Question: I have a class ('A_Main.java') extending 'ArrayAdapter'. I set my 'ListView' to use 'A_Main' as it's 'ListAdapter'. Inside 'A_Main.getView()' I inflate the view to get at the 'ListView' widgets for each row. Each row contains a 'TextView', 'CheckBox' and an 'ImageButton'. When the 'ImageButton' is clicked, I play the song associated with the 'TextView'. I don't want to use 'onItemClickListener()' on the 'ListView' as it's too easy to fumble up a scroll and start playing a new song.
When I click an 'ImageButton' in a new row, I need to un-hilite the 'ImageButton' of the currently playing song, and hilite the new one. I'm thinking the way to do that would be to inflate the view in the ImageButton's 'onClickListener()' and un-hilite every button in the List, then, hi-lite the one which is playing. I'm not sure the best way to go about this. Can I keep a member list in 'A_Main' of each 'ImageButton' ID as getView() iterates over them and reference the ID directly from 'onClickListener()' without causing memory leaks? Do those IDs disappear as soon as 'getView()' is done with them? Any thoughts on alternative approaches?

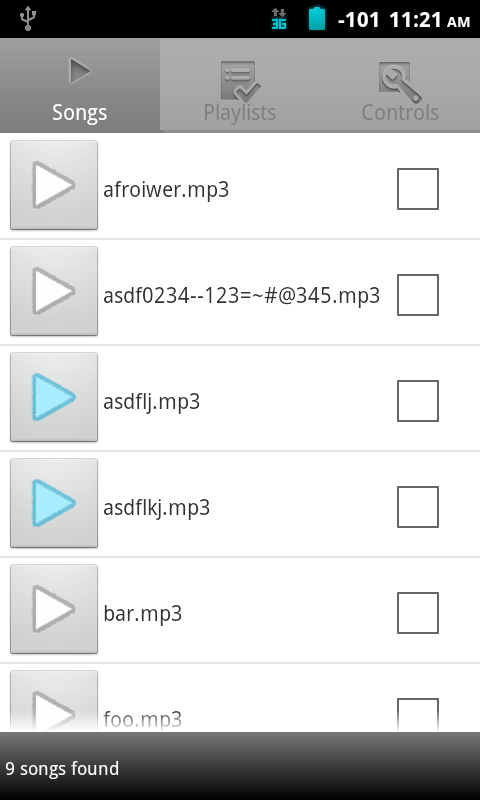
Answer: Edit:
Solution is probably simple Take boolean array globally like this
'''
private final boolean[] selectedstates;
'''
And initialize it with the size of your list in your constructor
'''
selectedstates= new boolean[yourlist.size()];
'''
And in out side of onclick listener set like this
'''
yourbutton.setSelected(selectedstates[position]);
'''
I hope this will help you
---
Try this
Take a custom selector with two different state images for selection and non selection
'''
<?xml version="1.0" encoding="utf-8"?>
<selector xmlns:android="http://schemas.android.com/apk/res/android">
<item android:drawable="@drawable/pause_button"
android:state_selected="true" />
<item android:drawable="@drawable/play_button" />
</selector>
'''
1.Create a global variable
'''
Imageview previous;
'''
in your Custom Adapter and Initialize it in the constructor where you'll get the content
'''
previous=new ImageView(context);
'''
Add in your adapter getView() method you will probably have a onclickListener for your Imageview
do like this
'''
imagPlay.setOnClickListener(new View.OnClickListener() {
@Override
public void onClick(View v) {
ImageView current=((ImageView)v);
current.setSelected(true);
previous.setSelected(false);
previous=current;
}
});
'''
This will work, I was confident because I have used it in my app. I hope this will help you